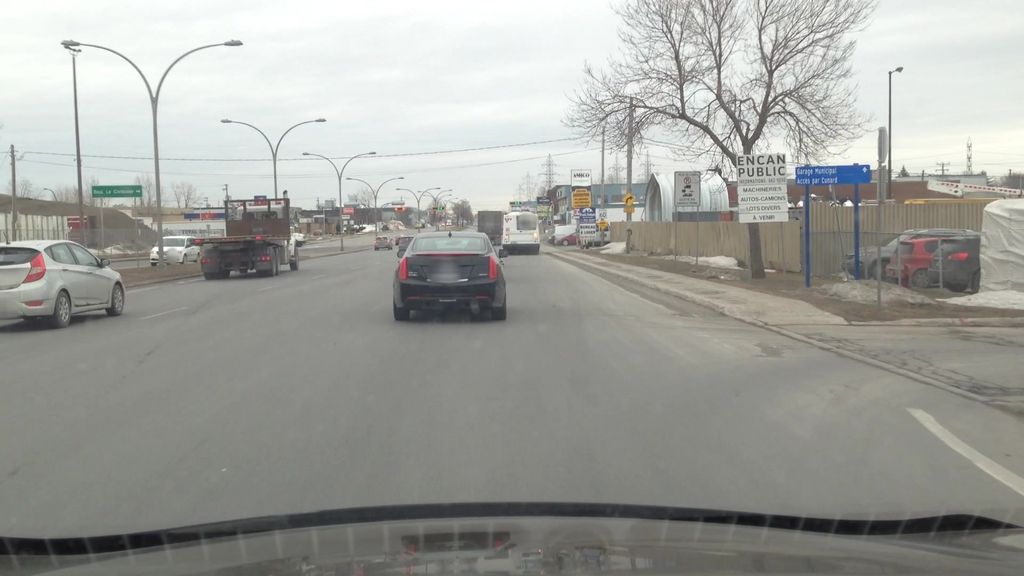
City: montreal